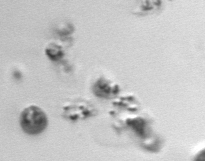
Label: Phaeocystis